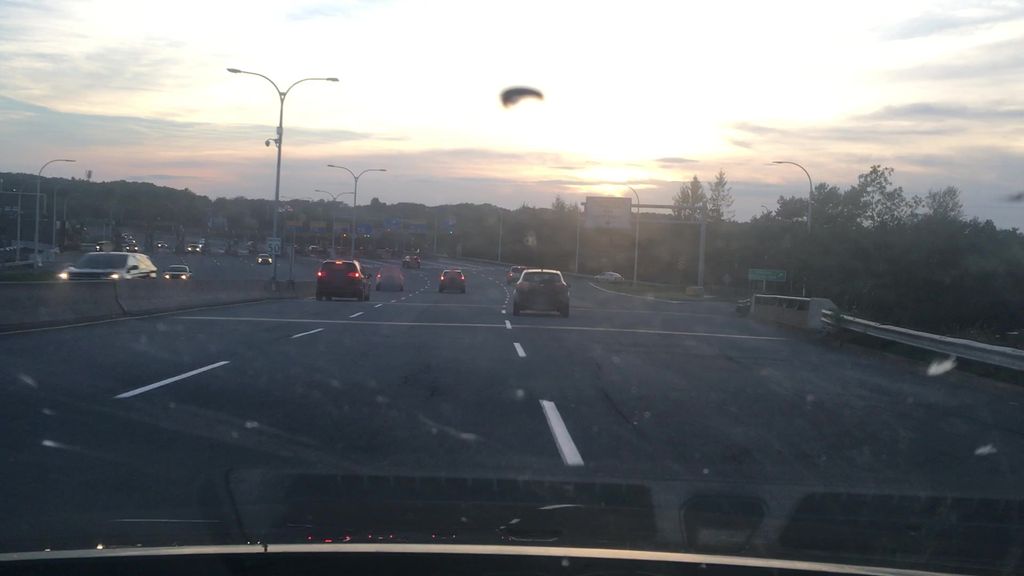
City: halifax